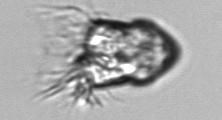
Label: Strombidium_inclinatum